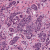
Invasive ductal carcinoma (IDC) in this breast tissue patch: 1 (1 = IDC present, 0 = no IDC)